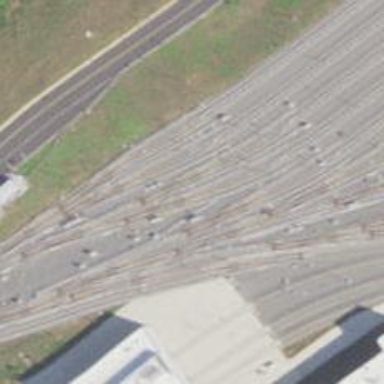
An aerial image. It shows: Yard area with electrified rail tracks.